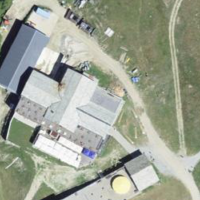
EUNIS habitat code: 55
Species observed at this site:
Gypaetus barbatus
Lophophanes cristatus
Chloris chloris
Dendrocopos major
Turdus viscivorus
Fringilla coelebs
Arnica montana
Carduelis citrinella
Aquila chrysaetos
Phoenicurus ochruros
Sitta europaea
Nucifraga caryocatactes
Falco tinnunculus
Corvus corax
Motacilla alba
Periparus ater